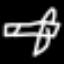
Label: airplane